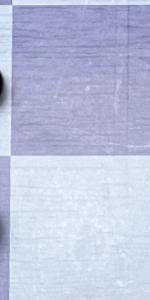
Label: Empty